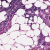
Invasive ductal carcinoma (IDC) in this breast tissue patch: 0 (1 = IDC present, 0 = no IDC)